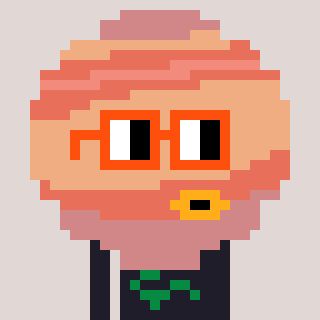
a pixel art character with square orange glasses, a jupiter-shaped head and a grayscale-colored body on a warm background